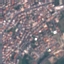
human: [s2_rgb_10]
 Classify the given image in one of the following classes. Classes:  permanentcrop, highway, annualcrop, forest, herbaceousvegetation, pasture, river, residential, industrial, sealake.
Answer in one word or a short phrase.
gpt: Residential